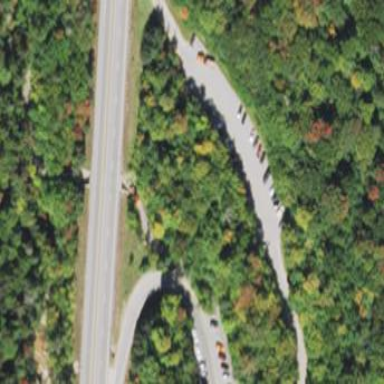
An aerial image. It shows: Rest area on the road.